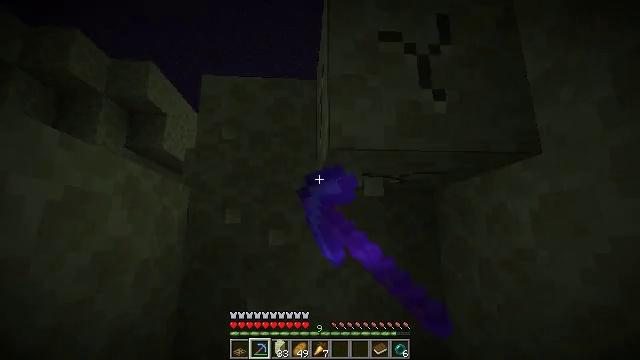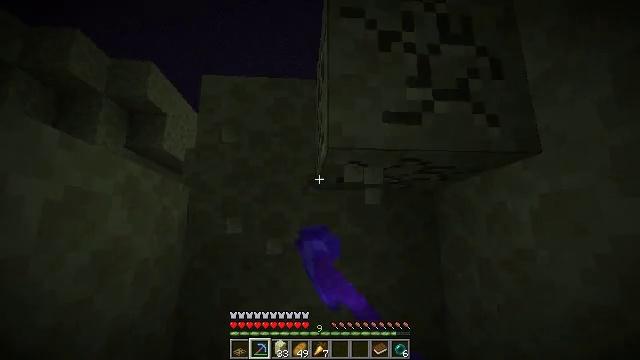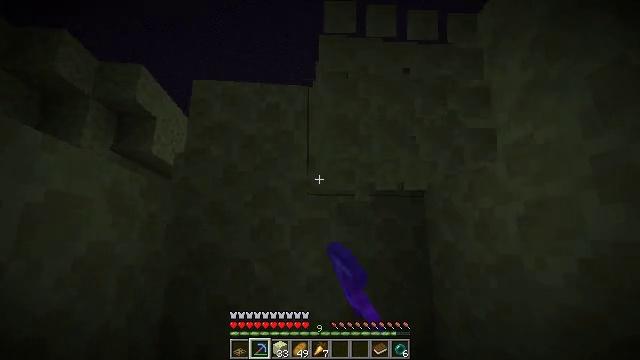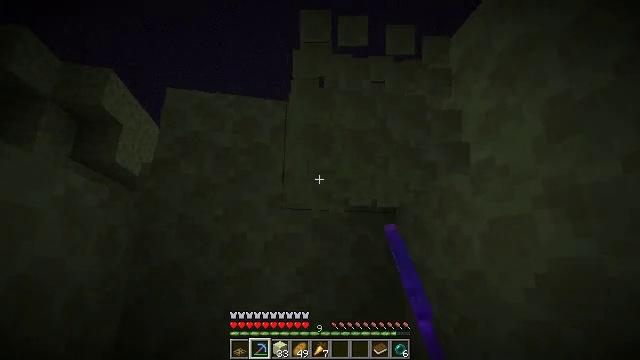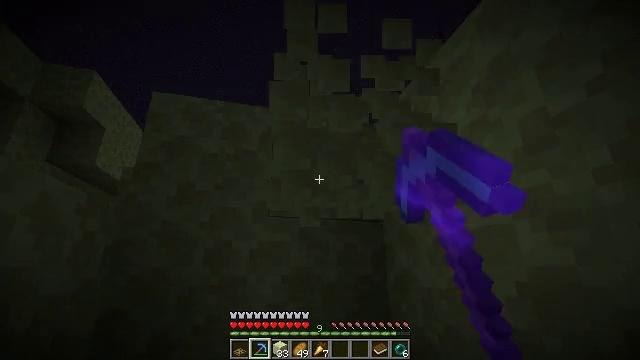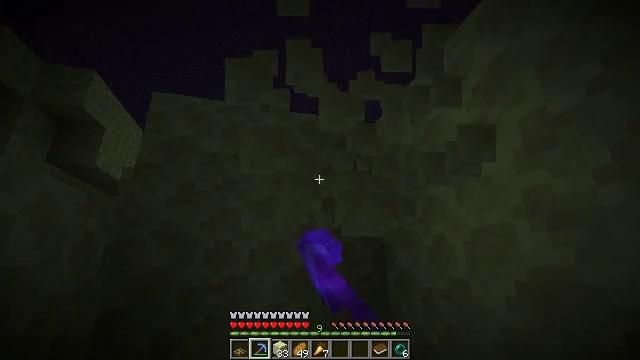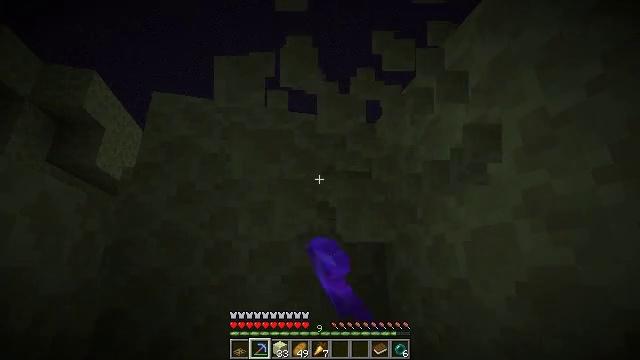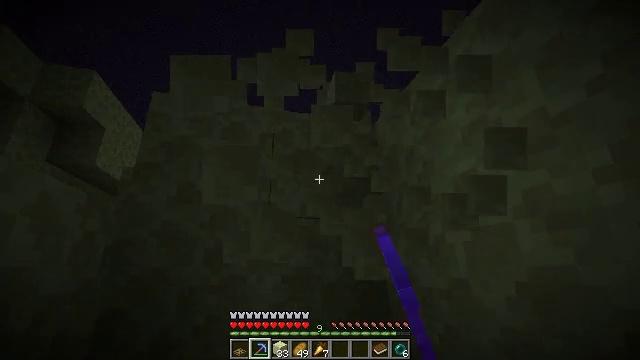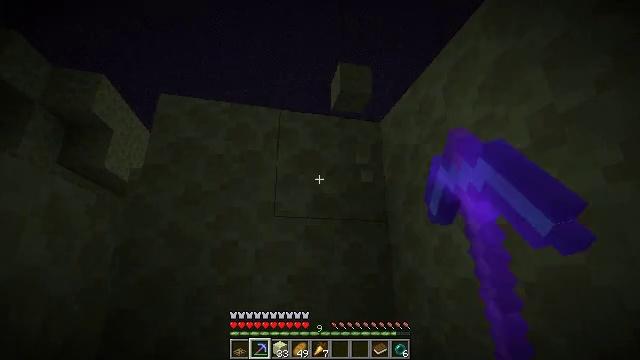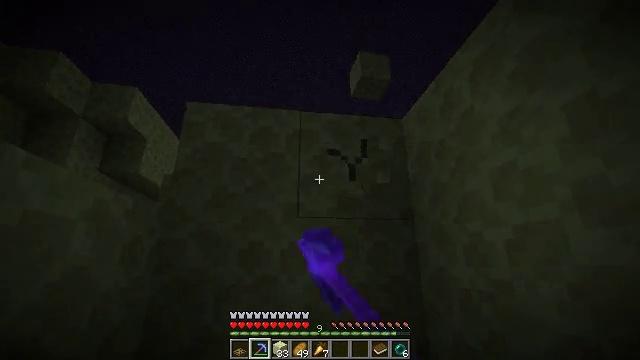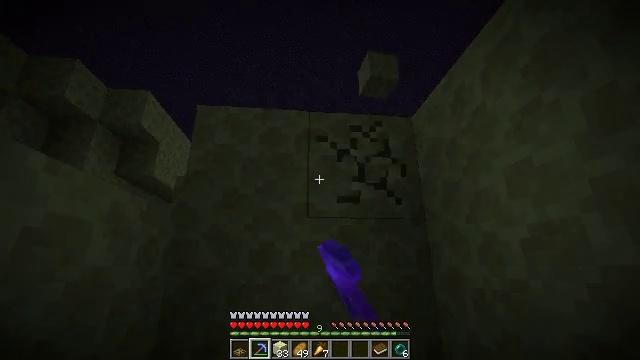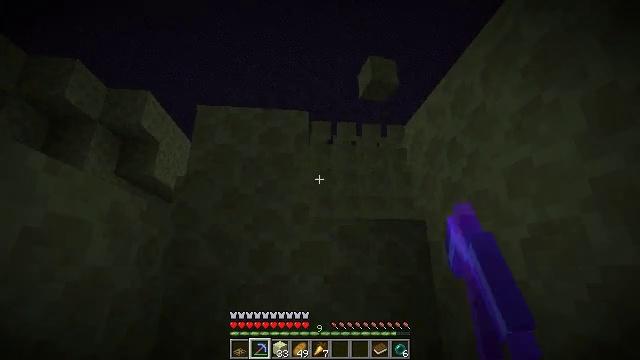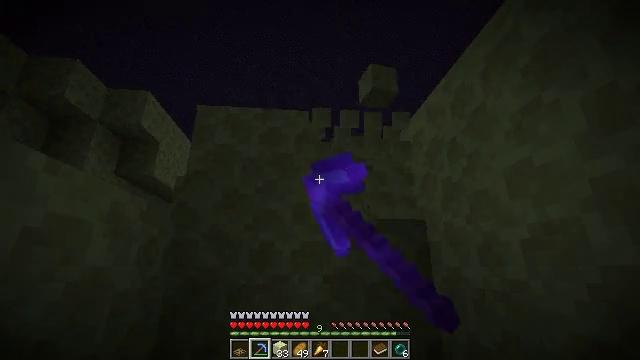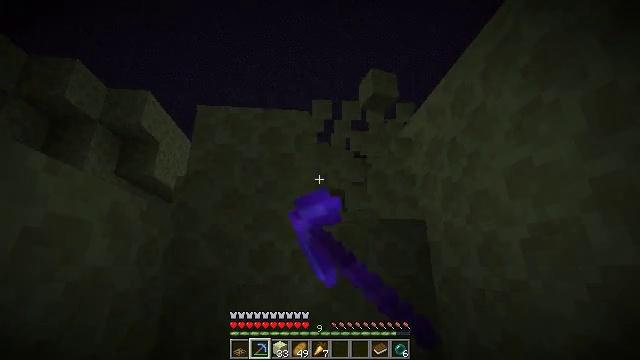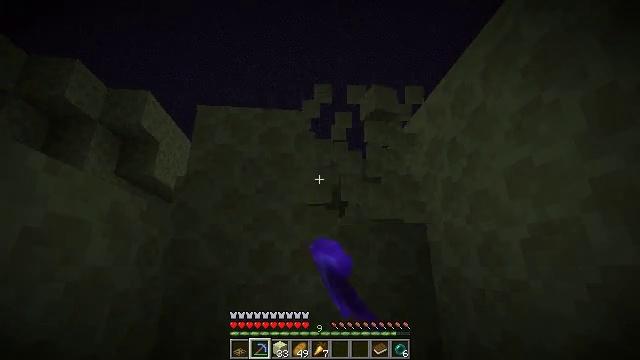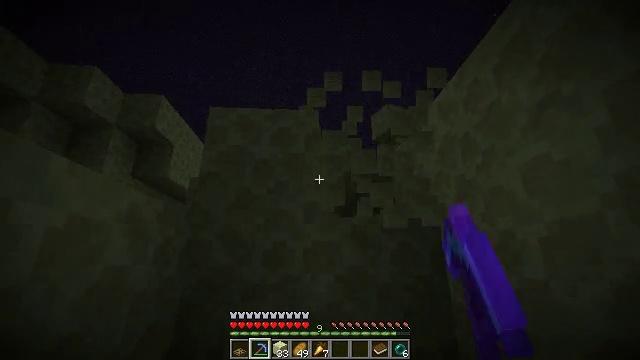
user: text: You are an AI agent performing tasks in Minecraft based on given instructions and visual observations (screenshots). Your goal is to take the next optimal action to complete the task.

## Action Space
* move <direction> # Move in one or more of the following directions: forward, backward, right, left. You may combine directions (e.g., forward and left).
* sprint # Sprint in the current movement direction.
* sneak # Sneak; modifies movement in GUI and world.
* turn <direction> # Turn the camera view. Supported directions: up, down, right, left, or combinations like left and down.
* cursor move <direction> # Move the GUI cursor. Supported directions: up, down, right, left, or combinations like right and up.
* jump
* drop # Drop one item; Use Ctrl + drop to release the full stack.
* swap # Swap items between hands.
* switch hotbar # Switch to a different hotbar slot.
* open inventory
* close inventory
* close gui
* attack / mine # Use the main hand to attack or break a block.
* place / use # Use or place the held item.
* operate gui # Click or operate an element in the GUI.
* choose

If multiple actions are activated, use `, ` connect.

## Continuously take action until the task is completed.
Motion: motion action
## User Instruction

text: Collect end stone for your base.
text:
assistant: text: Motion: attack / mine
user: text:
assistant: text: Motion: turn right and up, attack / mine
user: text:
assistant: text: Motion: turn right and up, attack / mine
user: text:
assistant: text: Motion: turn right and up, attack / mine
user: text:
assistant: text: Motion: attack / mine
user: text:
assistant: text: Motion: attack / mine
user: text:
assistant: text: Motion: attack / mine
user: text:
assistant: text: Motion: turn left, attack / mine
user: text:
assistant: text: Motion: turn left, attack / mine
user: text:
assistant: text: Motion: turn left, attack / mine
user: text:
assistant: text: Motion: attack / mine
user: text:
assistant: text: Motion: attack / mine
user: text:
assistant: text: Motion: attack / mine
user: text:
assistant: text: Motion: attack / mine
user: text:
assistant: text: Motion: turn left, attack / mine
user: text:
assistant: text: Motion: turn left, attack / mine
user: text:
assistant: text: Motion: attack / mine
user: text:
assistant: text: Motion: attack / mine
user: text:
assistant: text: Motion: attack / mine
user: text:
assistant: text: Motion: attack / mine
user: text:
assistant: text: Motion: attack / mine
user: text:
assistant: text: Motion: attack / mine
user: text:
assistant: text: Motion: turn left and down, attack / mine
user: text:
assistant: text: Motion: turn left and down, attack / mine
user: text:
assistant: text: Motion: turn down, attack / mine
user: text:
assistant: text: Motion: attack / mine
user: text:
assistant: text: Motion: attack / mine
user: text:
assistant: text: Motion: attack / mine
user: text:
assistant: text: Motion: attack / mine
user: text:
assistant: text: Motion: move forward, attack / mine